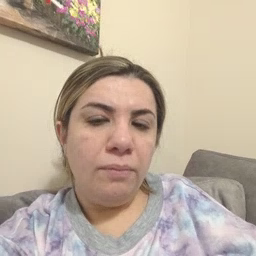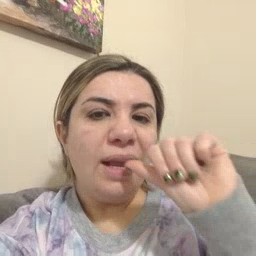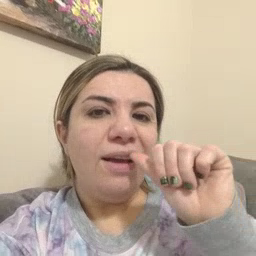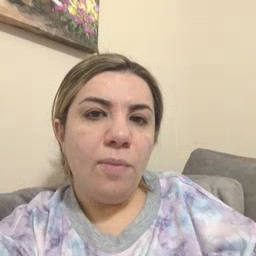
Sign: nuts